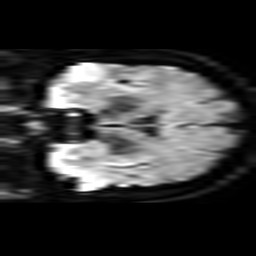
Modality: TRACE
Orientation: coronal
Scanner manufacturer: philips
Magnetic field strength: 3 T
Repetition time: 3.339 s
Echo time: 0.076 s